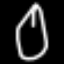
Label: leaf